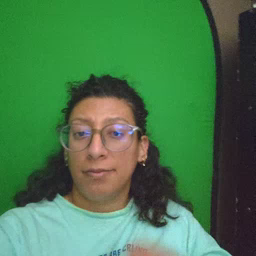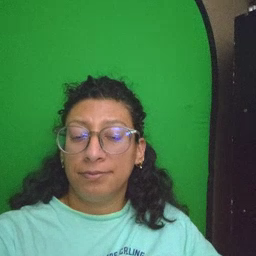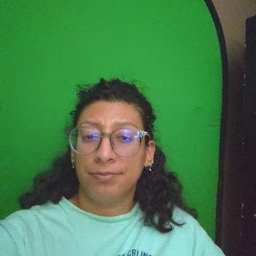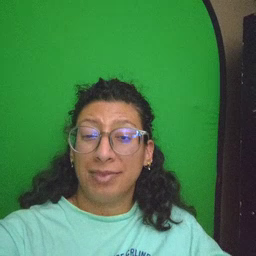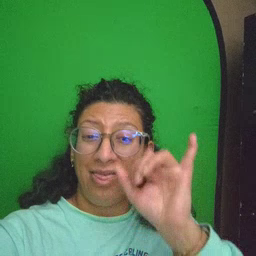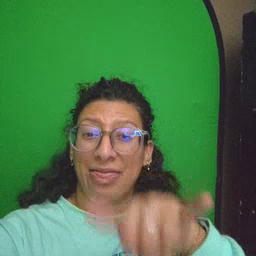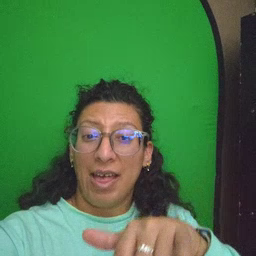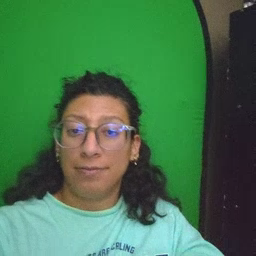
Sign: that